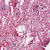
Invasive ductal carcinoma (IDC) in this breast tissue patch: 1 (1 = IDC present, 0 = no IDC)